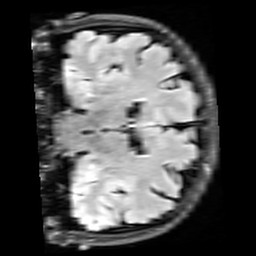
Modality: FLAIR
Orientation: coronal
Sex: male
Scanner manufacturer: siemens
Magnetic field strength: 3 T
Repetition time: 10 s
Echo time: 0.09 s